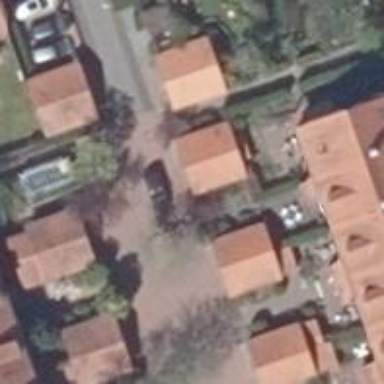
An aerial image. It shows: Living street.